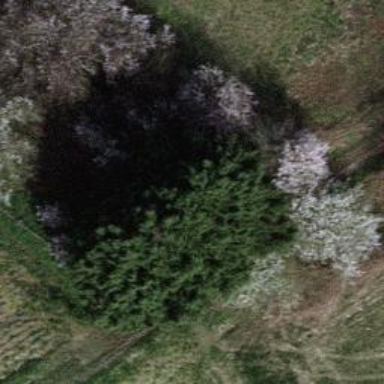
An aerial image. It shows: Evergreen tree with needle-leaved leaves.